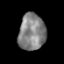
Tissue: prostate
Cell type: T cells
Senescence score: 0.2185
Nuclear area (px): 961
Mean DAPI intensity: 130.613